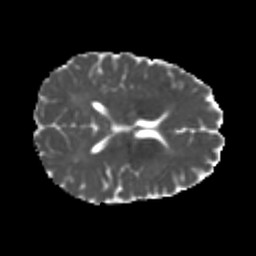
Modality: MD
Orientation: axial
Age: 20
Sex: female
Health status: healthy
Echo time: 0.074 s